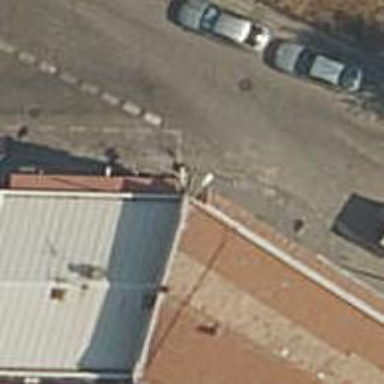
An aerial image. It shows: Residential building.